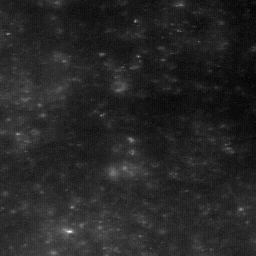
Host type: background_regolith
Lunar coordinates: latitude nan, longitude nan